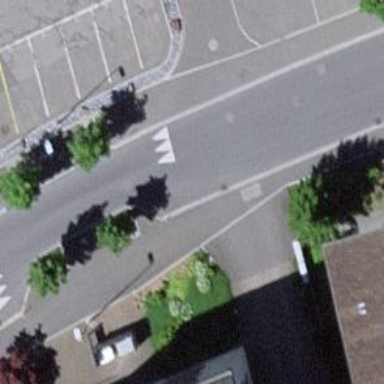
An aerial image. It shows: Zebra crossing on the road.